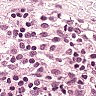
Metastatic tissue present: no